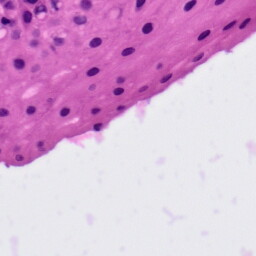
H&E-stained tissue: Tonsil